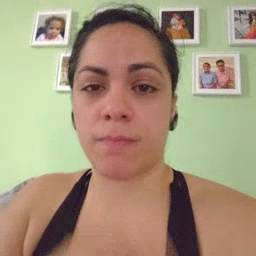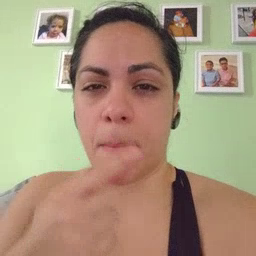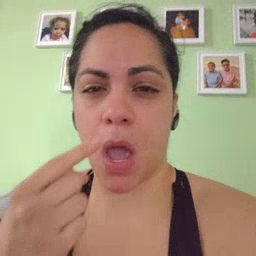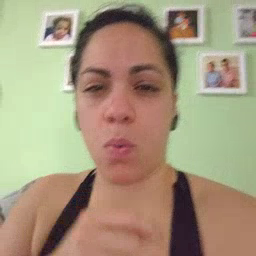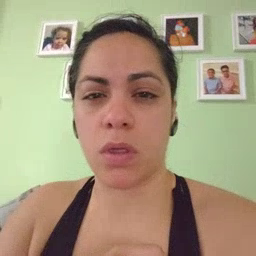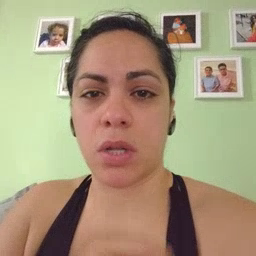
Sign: mouth